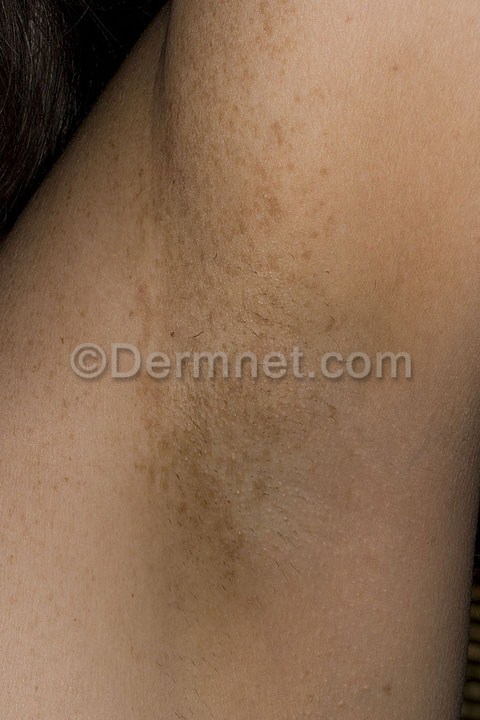
Disease: Psoriasis pictures Lichen Planus and related diseases